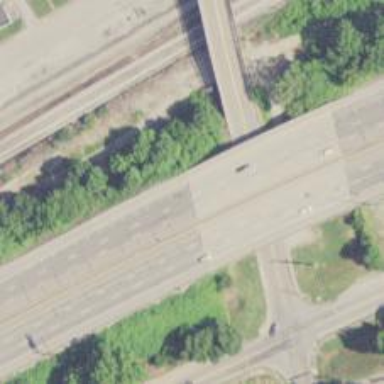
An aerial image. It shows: Bridge over motorway.